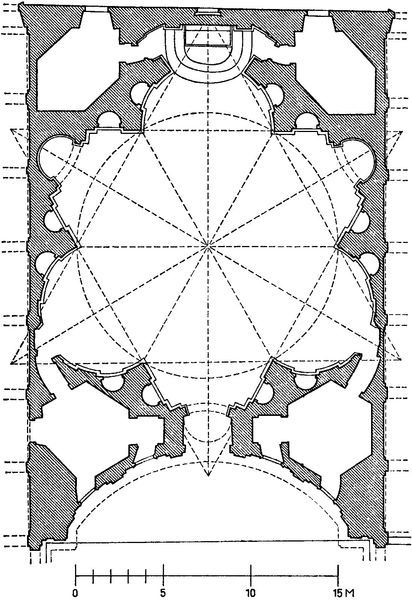
Titel: Palazzo della Sapienza, Sant’Ivo
Künstler: Francesco Borromini
Standort: Rom, Palazzo della Sapienza, Sant’Ivo (EU - I - Latium)
Schlagwörter: fenster, licht, zeichnung, gebäude, architektur, kirche, kuppel, eingang, gewölbe, plan, achsen, bau, bauen, grundriss, bauwerk, maßstab, winkel, blueprint, hexagon, ausmessung